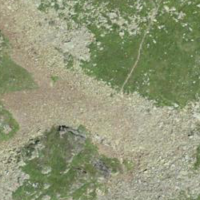
EUNIS habitat code: 26
Species observed at this site:
Salix herbacea
Rana temporaria